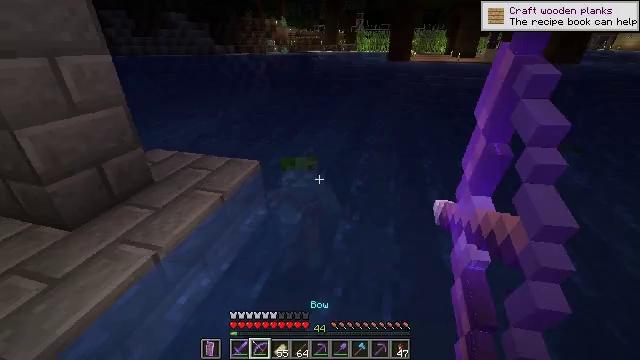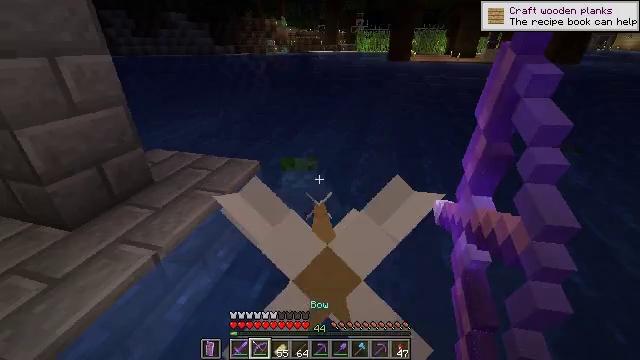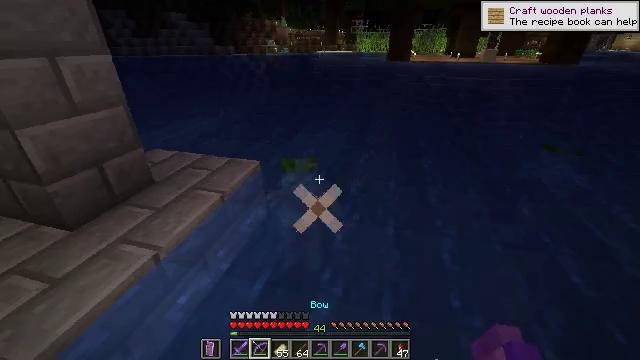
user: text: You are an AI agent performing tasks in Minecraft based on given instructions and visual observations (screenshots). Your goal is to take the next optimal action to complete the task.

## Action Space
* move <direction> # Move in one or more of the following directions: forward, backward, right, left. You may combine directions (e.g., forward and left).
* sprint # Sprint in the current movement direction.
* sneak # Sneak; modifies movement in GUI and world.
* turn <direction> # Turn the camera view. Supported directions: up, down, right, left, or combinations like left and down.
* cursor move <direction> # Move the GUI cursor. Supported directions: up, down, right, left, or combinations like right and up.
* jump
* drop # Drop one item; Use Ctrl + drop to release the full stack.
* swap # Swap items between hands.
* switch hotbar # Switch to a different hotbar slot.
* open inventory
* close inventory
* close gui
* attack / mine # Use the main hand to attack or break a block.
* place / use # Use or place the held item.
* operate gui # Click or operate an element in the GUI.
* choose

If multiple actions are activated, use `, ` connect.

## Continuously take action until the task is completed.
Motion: motion action
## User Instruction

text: Kill a drowned.
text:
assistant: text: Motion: use / place
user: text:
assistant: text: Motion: use / place
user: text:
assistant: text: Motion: use / place